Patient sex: F
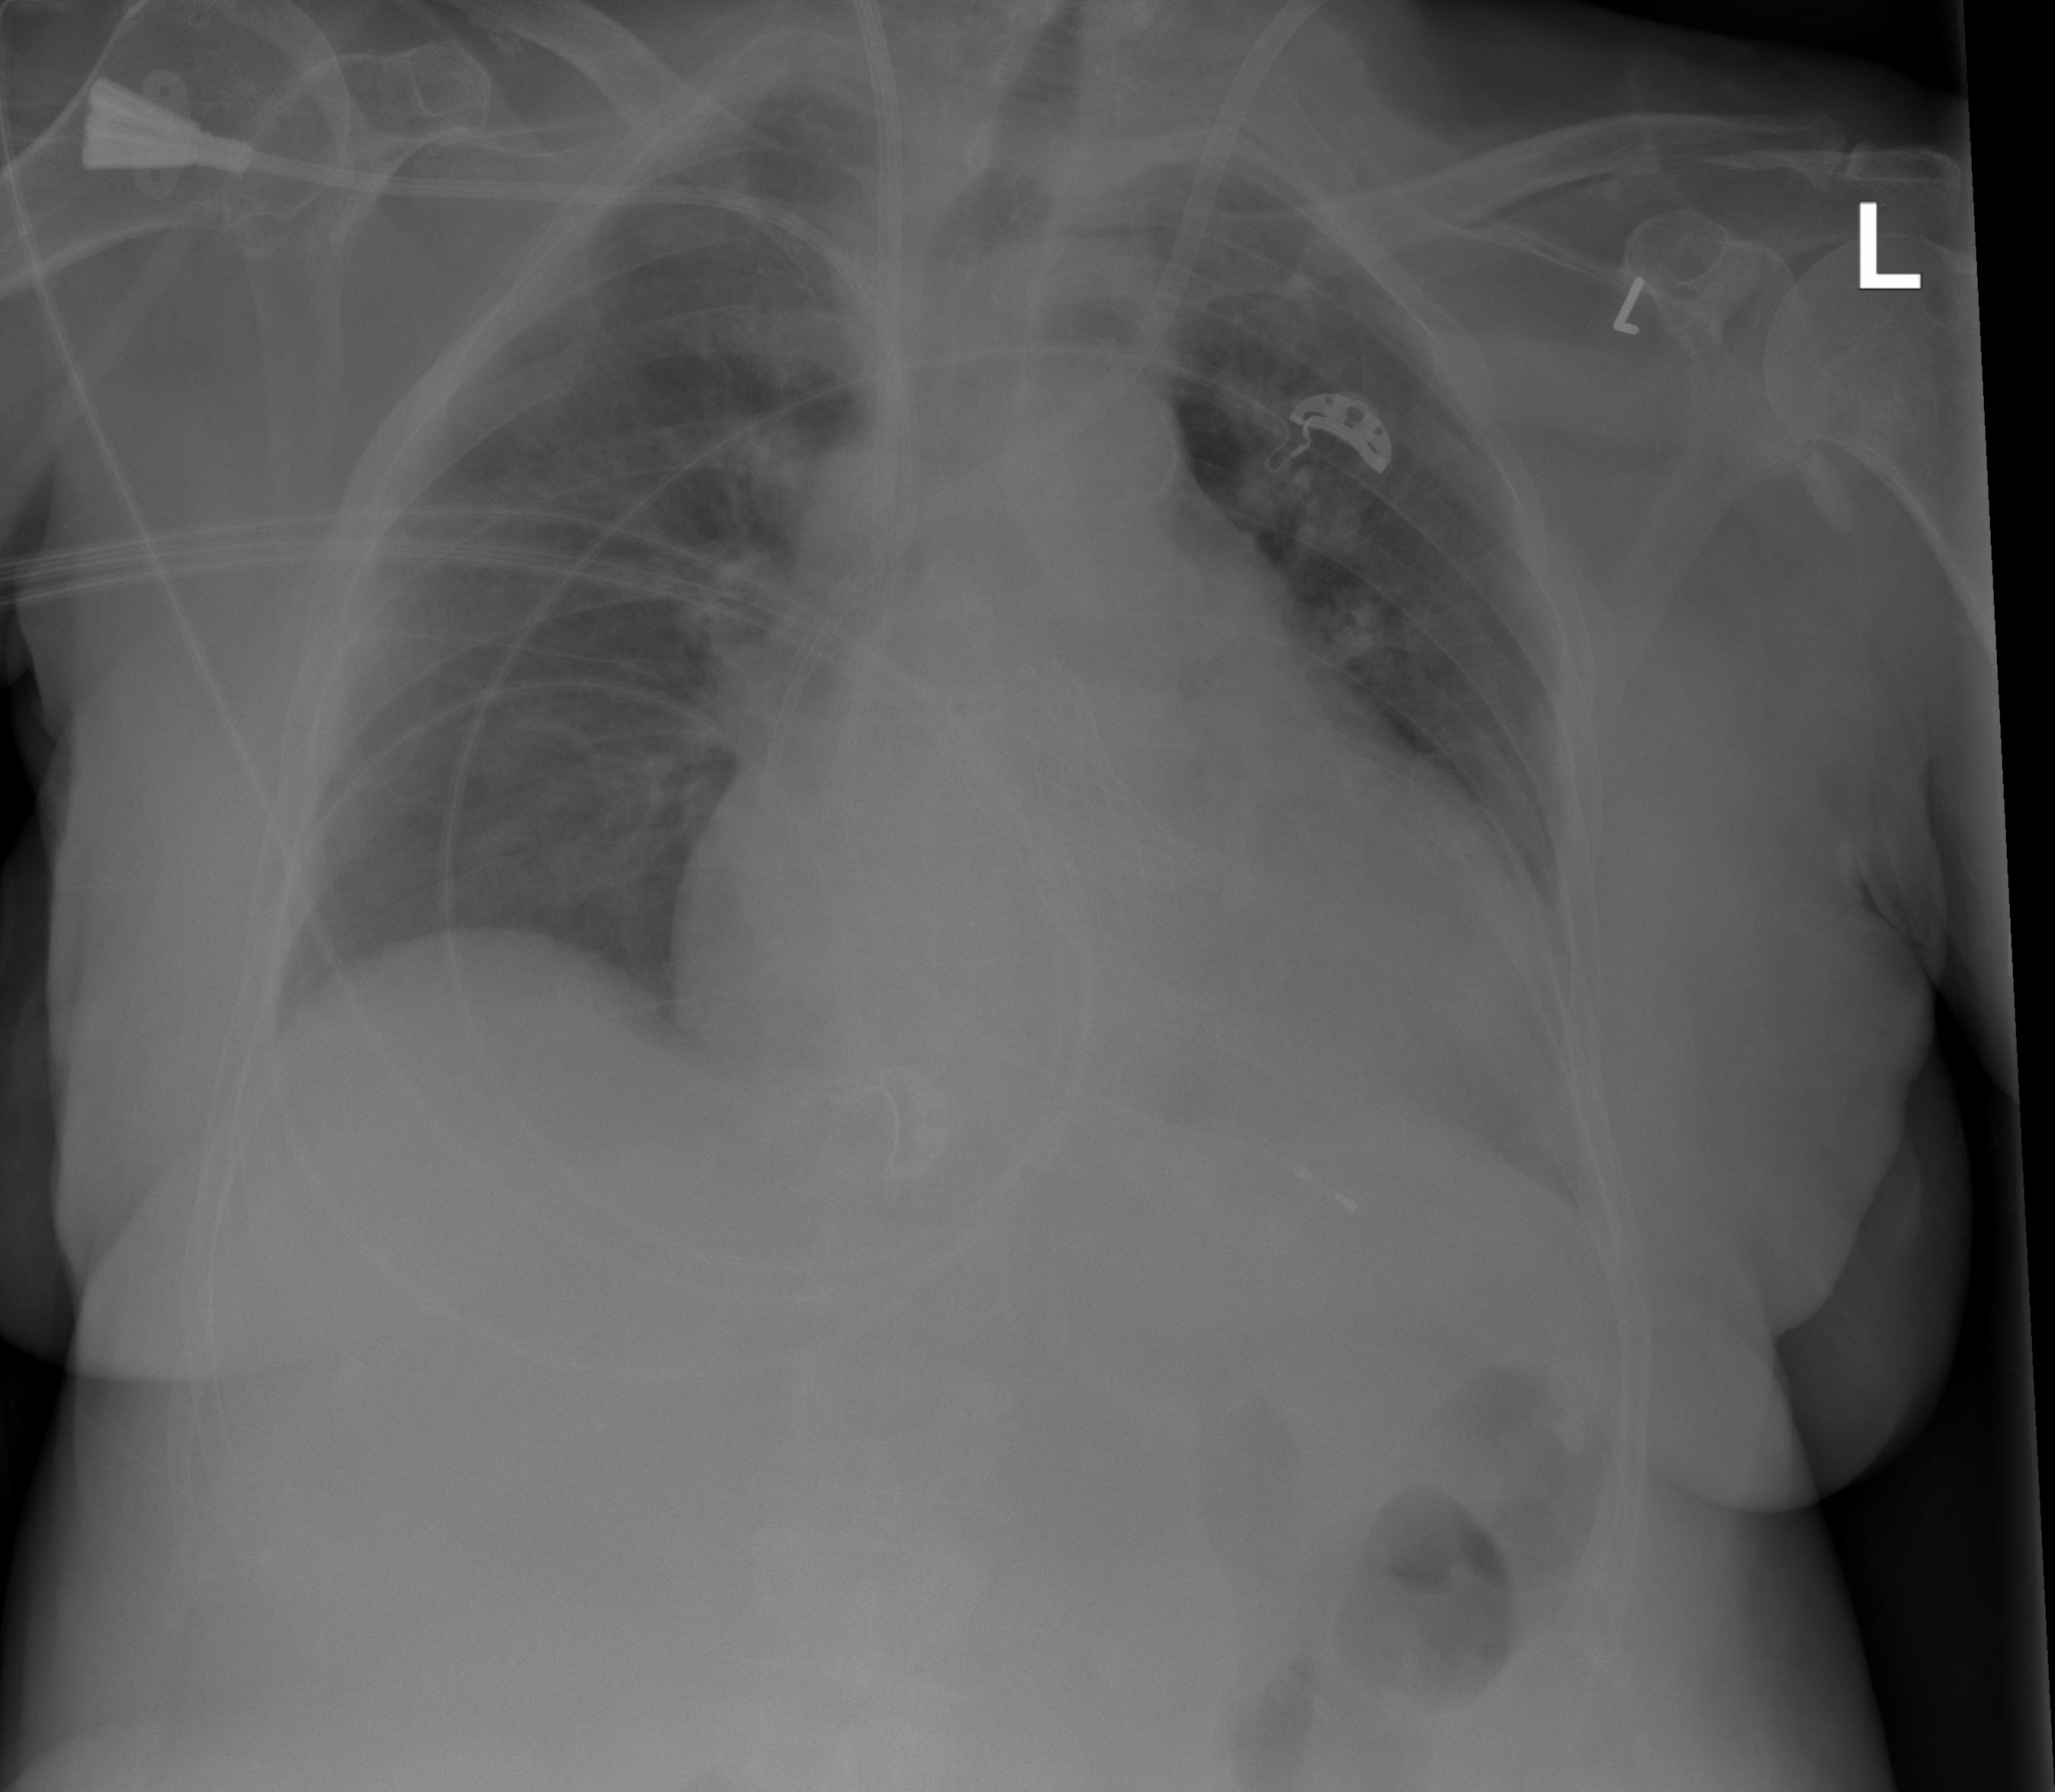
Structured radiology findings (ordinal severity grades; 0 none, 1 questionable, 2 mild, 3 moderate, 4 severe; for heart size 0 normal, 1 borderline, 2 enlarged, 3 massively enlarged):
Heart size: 2
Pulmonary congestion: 0
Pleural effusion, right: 0
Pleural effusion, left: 2
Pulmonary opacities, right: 0
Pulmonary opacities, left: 0
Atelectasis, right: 2
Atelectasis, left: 2